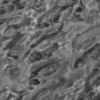
Label: not_dusty